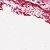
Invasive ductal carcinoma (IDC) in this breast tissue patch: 0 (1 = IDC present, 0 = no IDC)